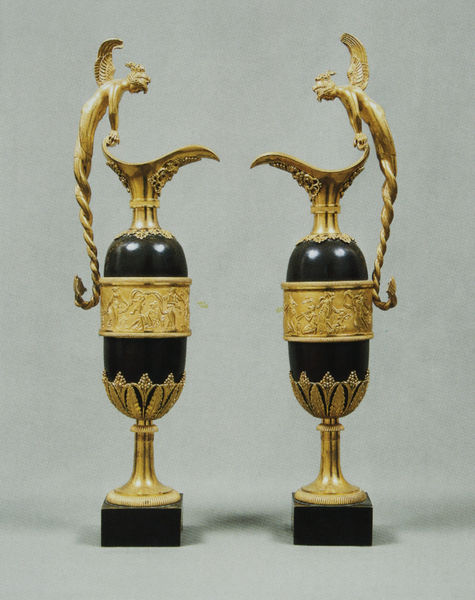
Titel: Kugelförmiges Vasen-Paar
Standort: St. Petersburg
Institution: Schloss Pawlowsk
Schlagwörter: blau, flügel, schatten, wasser, weiß, frau, getränk, grau, hintergrund, licht, marmor, schwarz, tier, ornament, flasche, getränke, trinken, band, sockel, schauen, figur, gold, kelch, paar, rund, amphoren, engel, henkel, kanne, vase, schwanz, relief, schnabel, zwei, haarband, figuren, französisch, jugendstil, ornamente, verzierung, metall, vasen, foto, fotografie, photographie, griff, fuss, gefäss, napoleon, gedreht, photo, verziert, fries, griffe, karaffe, krüge, antik, götter, griechisch, fabelwesen, antikisierend, ständer, golden, pokal, empire, gülden, gefäße, geflügelt, elfen, verdreht, kelche, spiralen, kannen, spirale, ziseliert, behälter, feen, drache, banderole, ägypten, tülle, ausguss, palmetten, liht, karaffen, pokale, umlaufend, interesse, schwazr, golt, godig, doppelgefäss, geflügelte figur, kararaffe, kelch voluten, messinge, trophähe, gießer, eingießen, case, n, feeen, geen